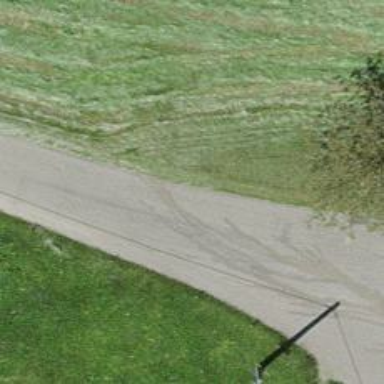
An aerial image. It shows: Paved tertiary road.